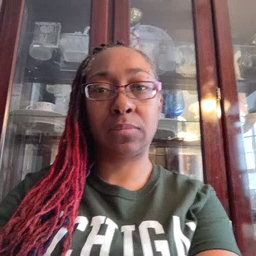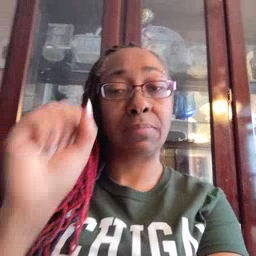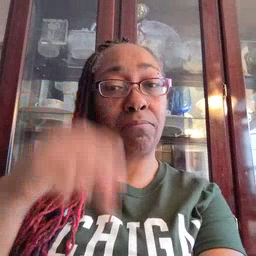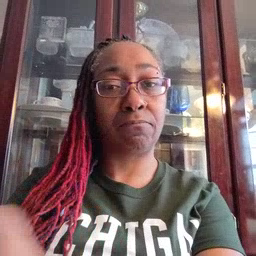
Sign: can